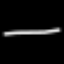
Label: line